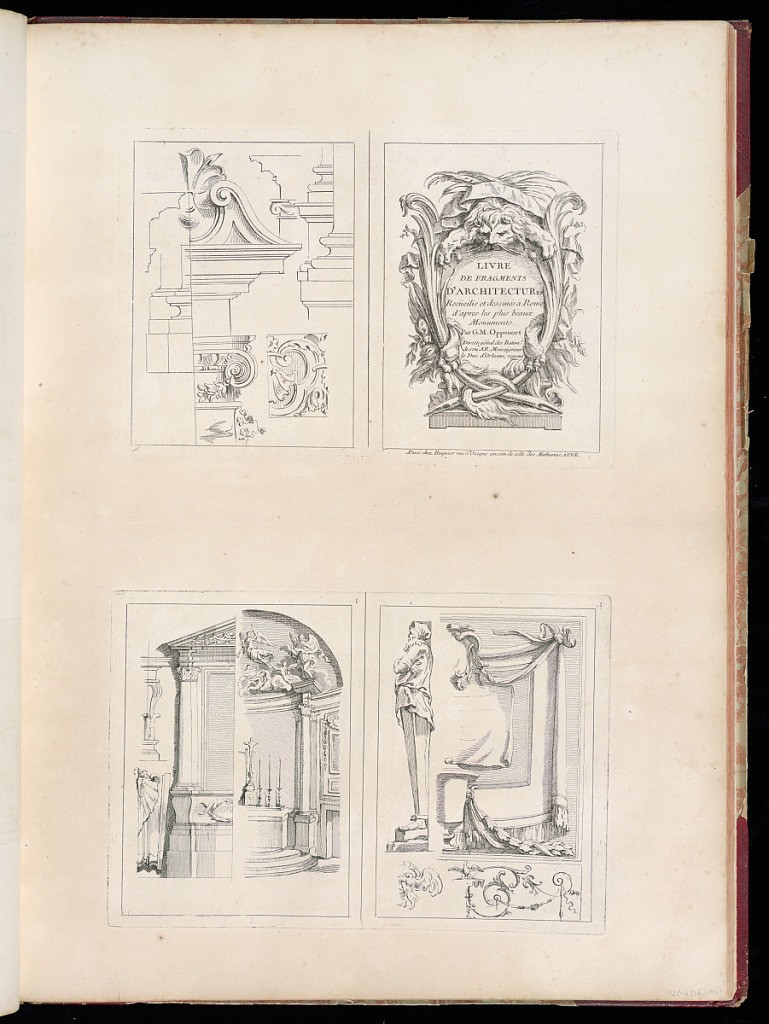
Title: Title Page
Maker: Gilles-Marie Oppenord, French, 1672–1742
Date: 1749-1761
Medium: Etching and engraving on laid paper
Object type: Bound print
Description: Page printed with two plates (each divided into two) depicting architectural fragments, including columns profiles, a pediment, a church niche, a term, a grotesque, and drapery. At the upper right is the title plate, the text printed within a cartouche surrounded by scrolling leaves and within a lion at the top. The plates are numbered but not signed.